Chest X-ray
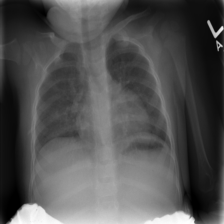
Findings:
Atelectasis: negative
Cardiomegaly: negative
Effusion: negative
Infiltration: positive
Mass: negative
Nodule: negative
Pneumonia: negative
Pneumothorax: negative
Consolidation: negative
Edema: negative
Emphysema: negative
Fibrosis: negative
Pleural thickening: negative
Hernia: negative